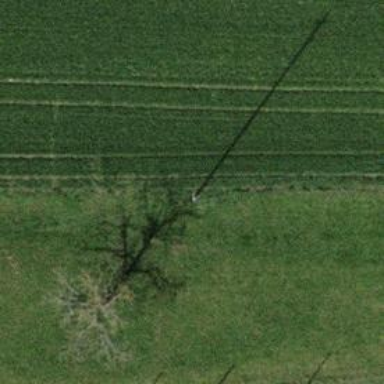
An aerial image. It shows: Minor power line.